Interaction volume radius: 5 \u00c5
Interaction volume height: 20 \u00c5
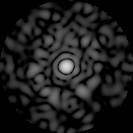
Disorder parameter: 0.8659